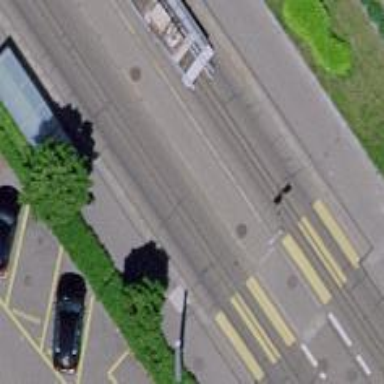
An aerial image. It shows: Tram stop with stop position for public transport.